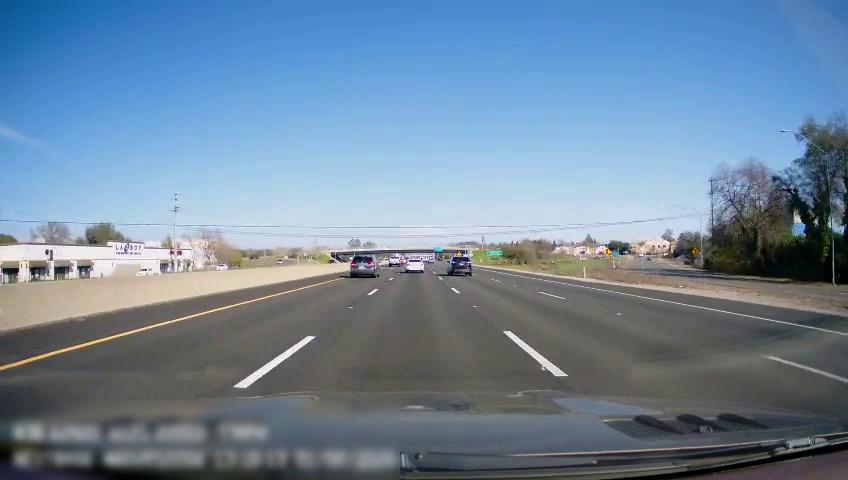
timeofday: Day
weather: Sunny
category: Drivable Space
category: Drivable Space
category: Vehicles | SUV
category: Vehicles | Truck
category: Vehicles | Car
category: Vehicles | SUV
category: Lanes | Current Lane
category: Lanes | Current Lane
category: Lanes | Current Lane
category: Lanes | Alternate Lane
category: Lanes | Alternate Lane